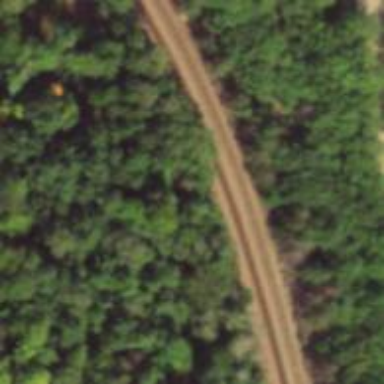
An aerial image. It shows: Railway track.